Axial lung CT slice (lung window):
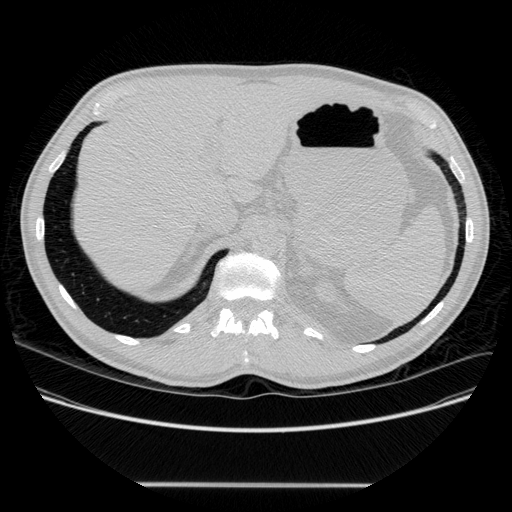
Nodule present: no